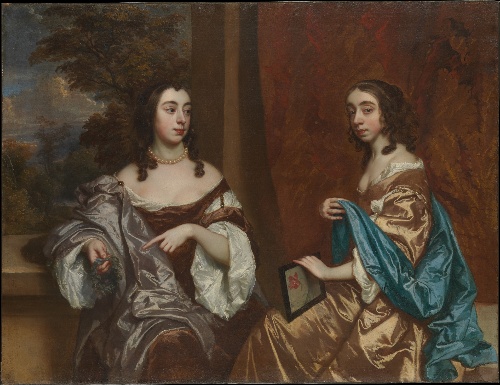
Title: Mary Capel (1630–1715), Later Duchess of Beaufort, and Her Sister Elizabeth (1633–1678), Countess of Carnarvon
Artist: Sir Peter Lely (Pieter van der Faes)
Artist bio: British, Soest 1618–1680 London
Object type: Painting
Classification: Paintings
Medium: Oil on canvas
Dimensions: 51 1/4 x 67 in. (130.2 x 170.2 cm)
Department: European Paintings
Credit line: Bequest of Jacob Ruppert, 1939
Accession year: 1939
Repository: Metropolitan Museum of Art, New York, NY
Tags: Portraits|Women